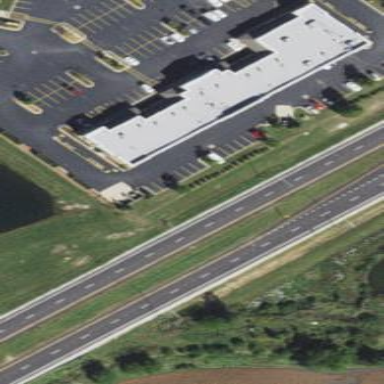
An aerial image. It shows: Commercial building.